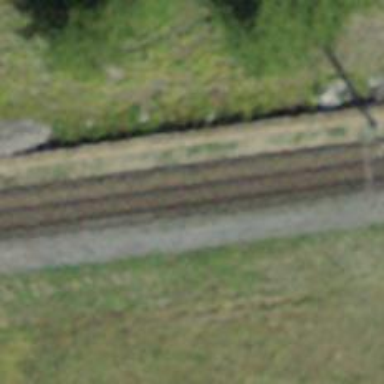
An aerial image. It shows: Narrow-gauge railway with electrified contact line.